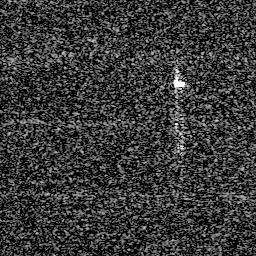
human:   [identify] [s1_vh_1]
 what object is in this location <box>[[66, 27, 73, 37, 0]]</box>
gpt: <ref>1 small ship at the center</ref>